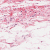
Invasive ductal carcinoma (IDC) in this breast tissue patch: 0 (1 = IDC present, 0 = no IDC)